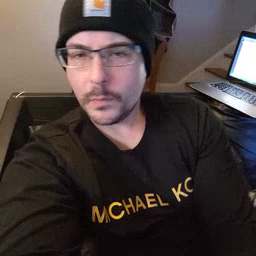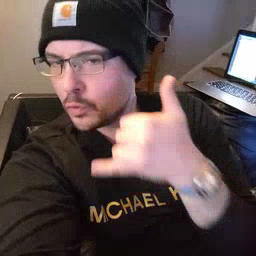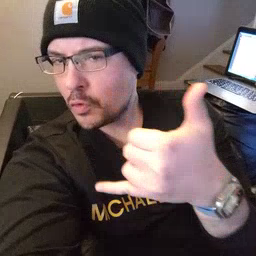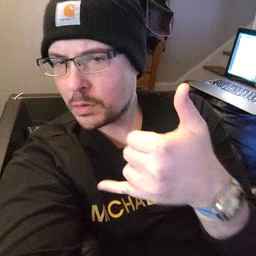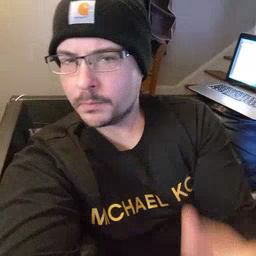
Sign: callonphone